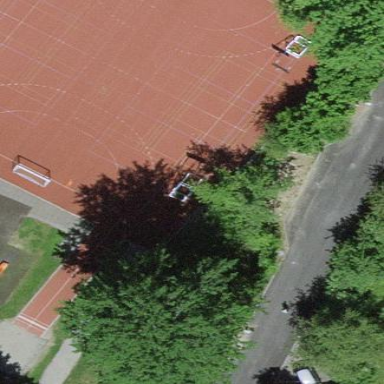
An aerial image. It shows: Pitch dedicated to team handball.